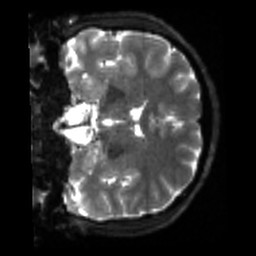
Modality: sbref
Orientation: coronal
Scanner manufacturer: siemens
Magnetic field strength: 3 T
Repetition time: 4 s
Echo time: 0.0594 s